Interaction volume radius: 10 \u00c5
Interaction volume height: 15 \u00c5
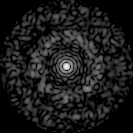
Disorder parameter: 0.8608